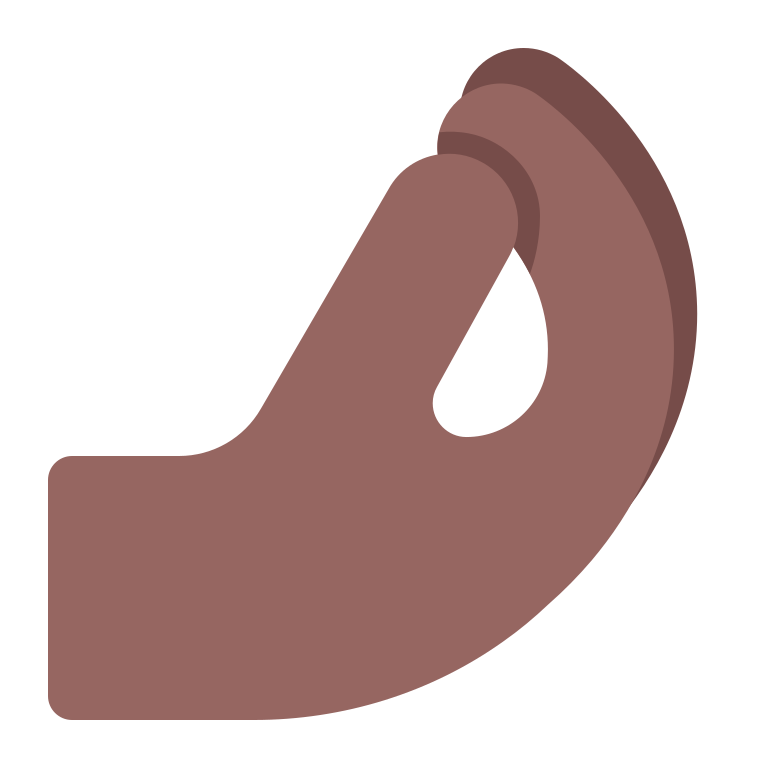
pinched fingers flat  dark